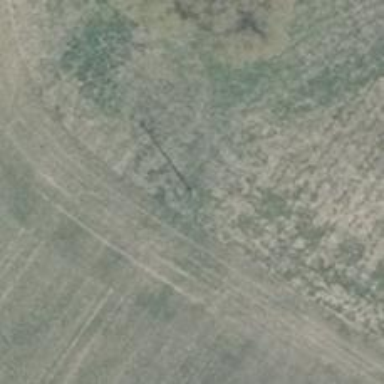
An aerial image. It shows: Power pole.